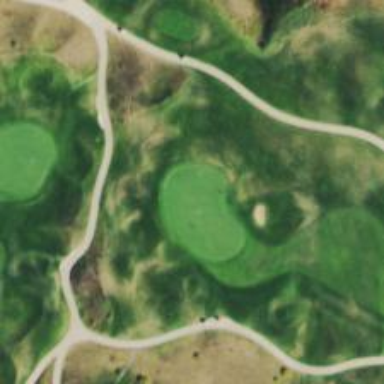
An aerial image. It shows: Golf hole.